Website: macys
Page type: gifting
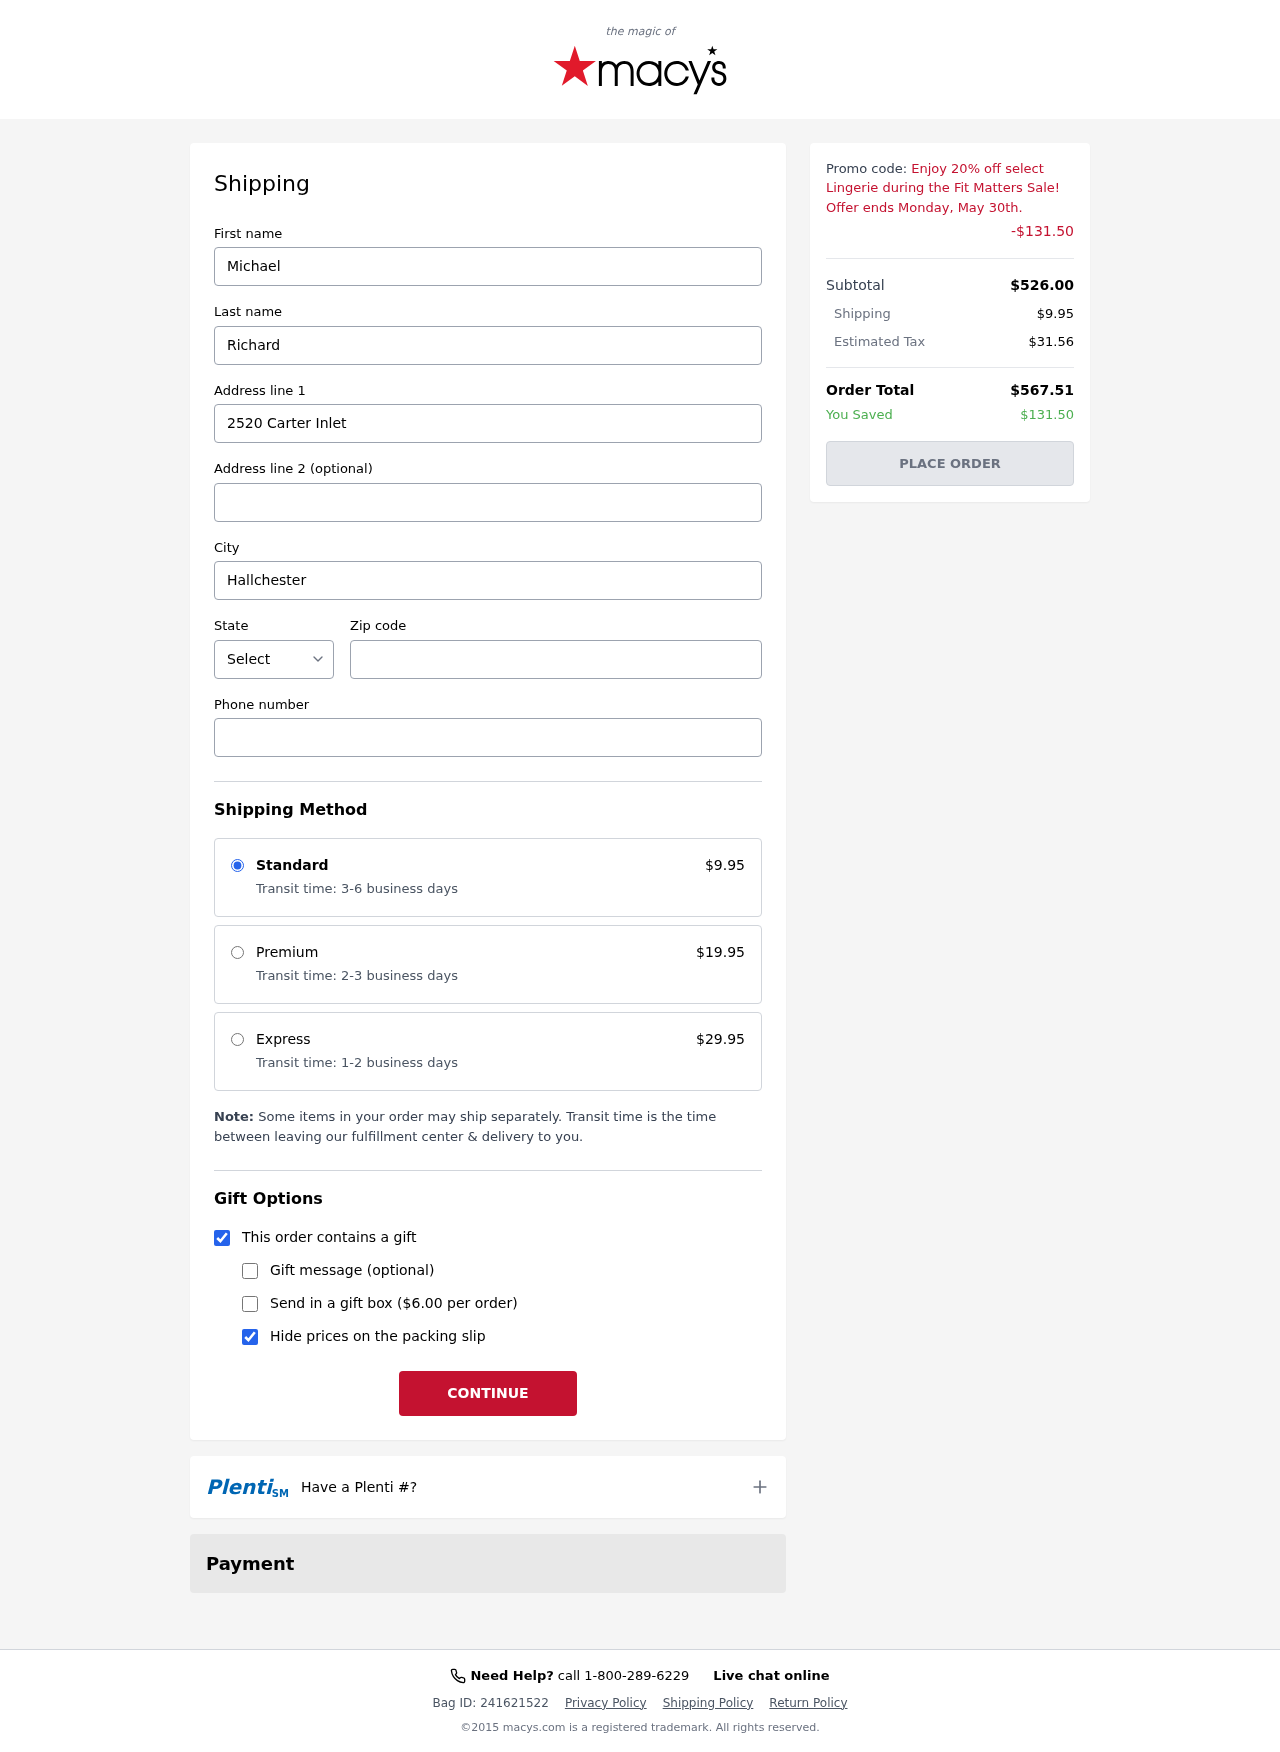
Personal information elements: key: PII_CITY
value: Hallchester
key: PII_FIRSTNAME
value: Michael
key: PII_LASTNAME
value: Richard
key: PII_PHONE
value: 8458755317
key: PII_POSTCODE
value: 45278
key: PII_STATE_ABBR
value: MA
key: PII_STREET
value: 2520 Carter Inlet
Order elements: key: ORDER_SHIPPING_COST
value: $9.95
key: ORDER_DISCOUNT
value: -$131.50
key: ORDER_SUBTOTAL
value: $526.00
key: ORDER_TAX
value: $31.56
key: ORDER_TOTAL
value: $567.51
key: ORDER_SAVINGS
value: $131.50